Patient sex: F
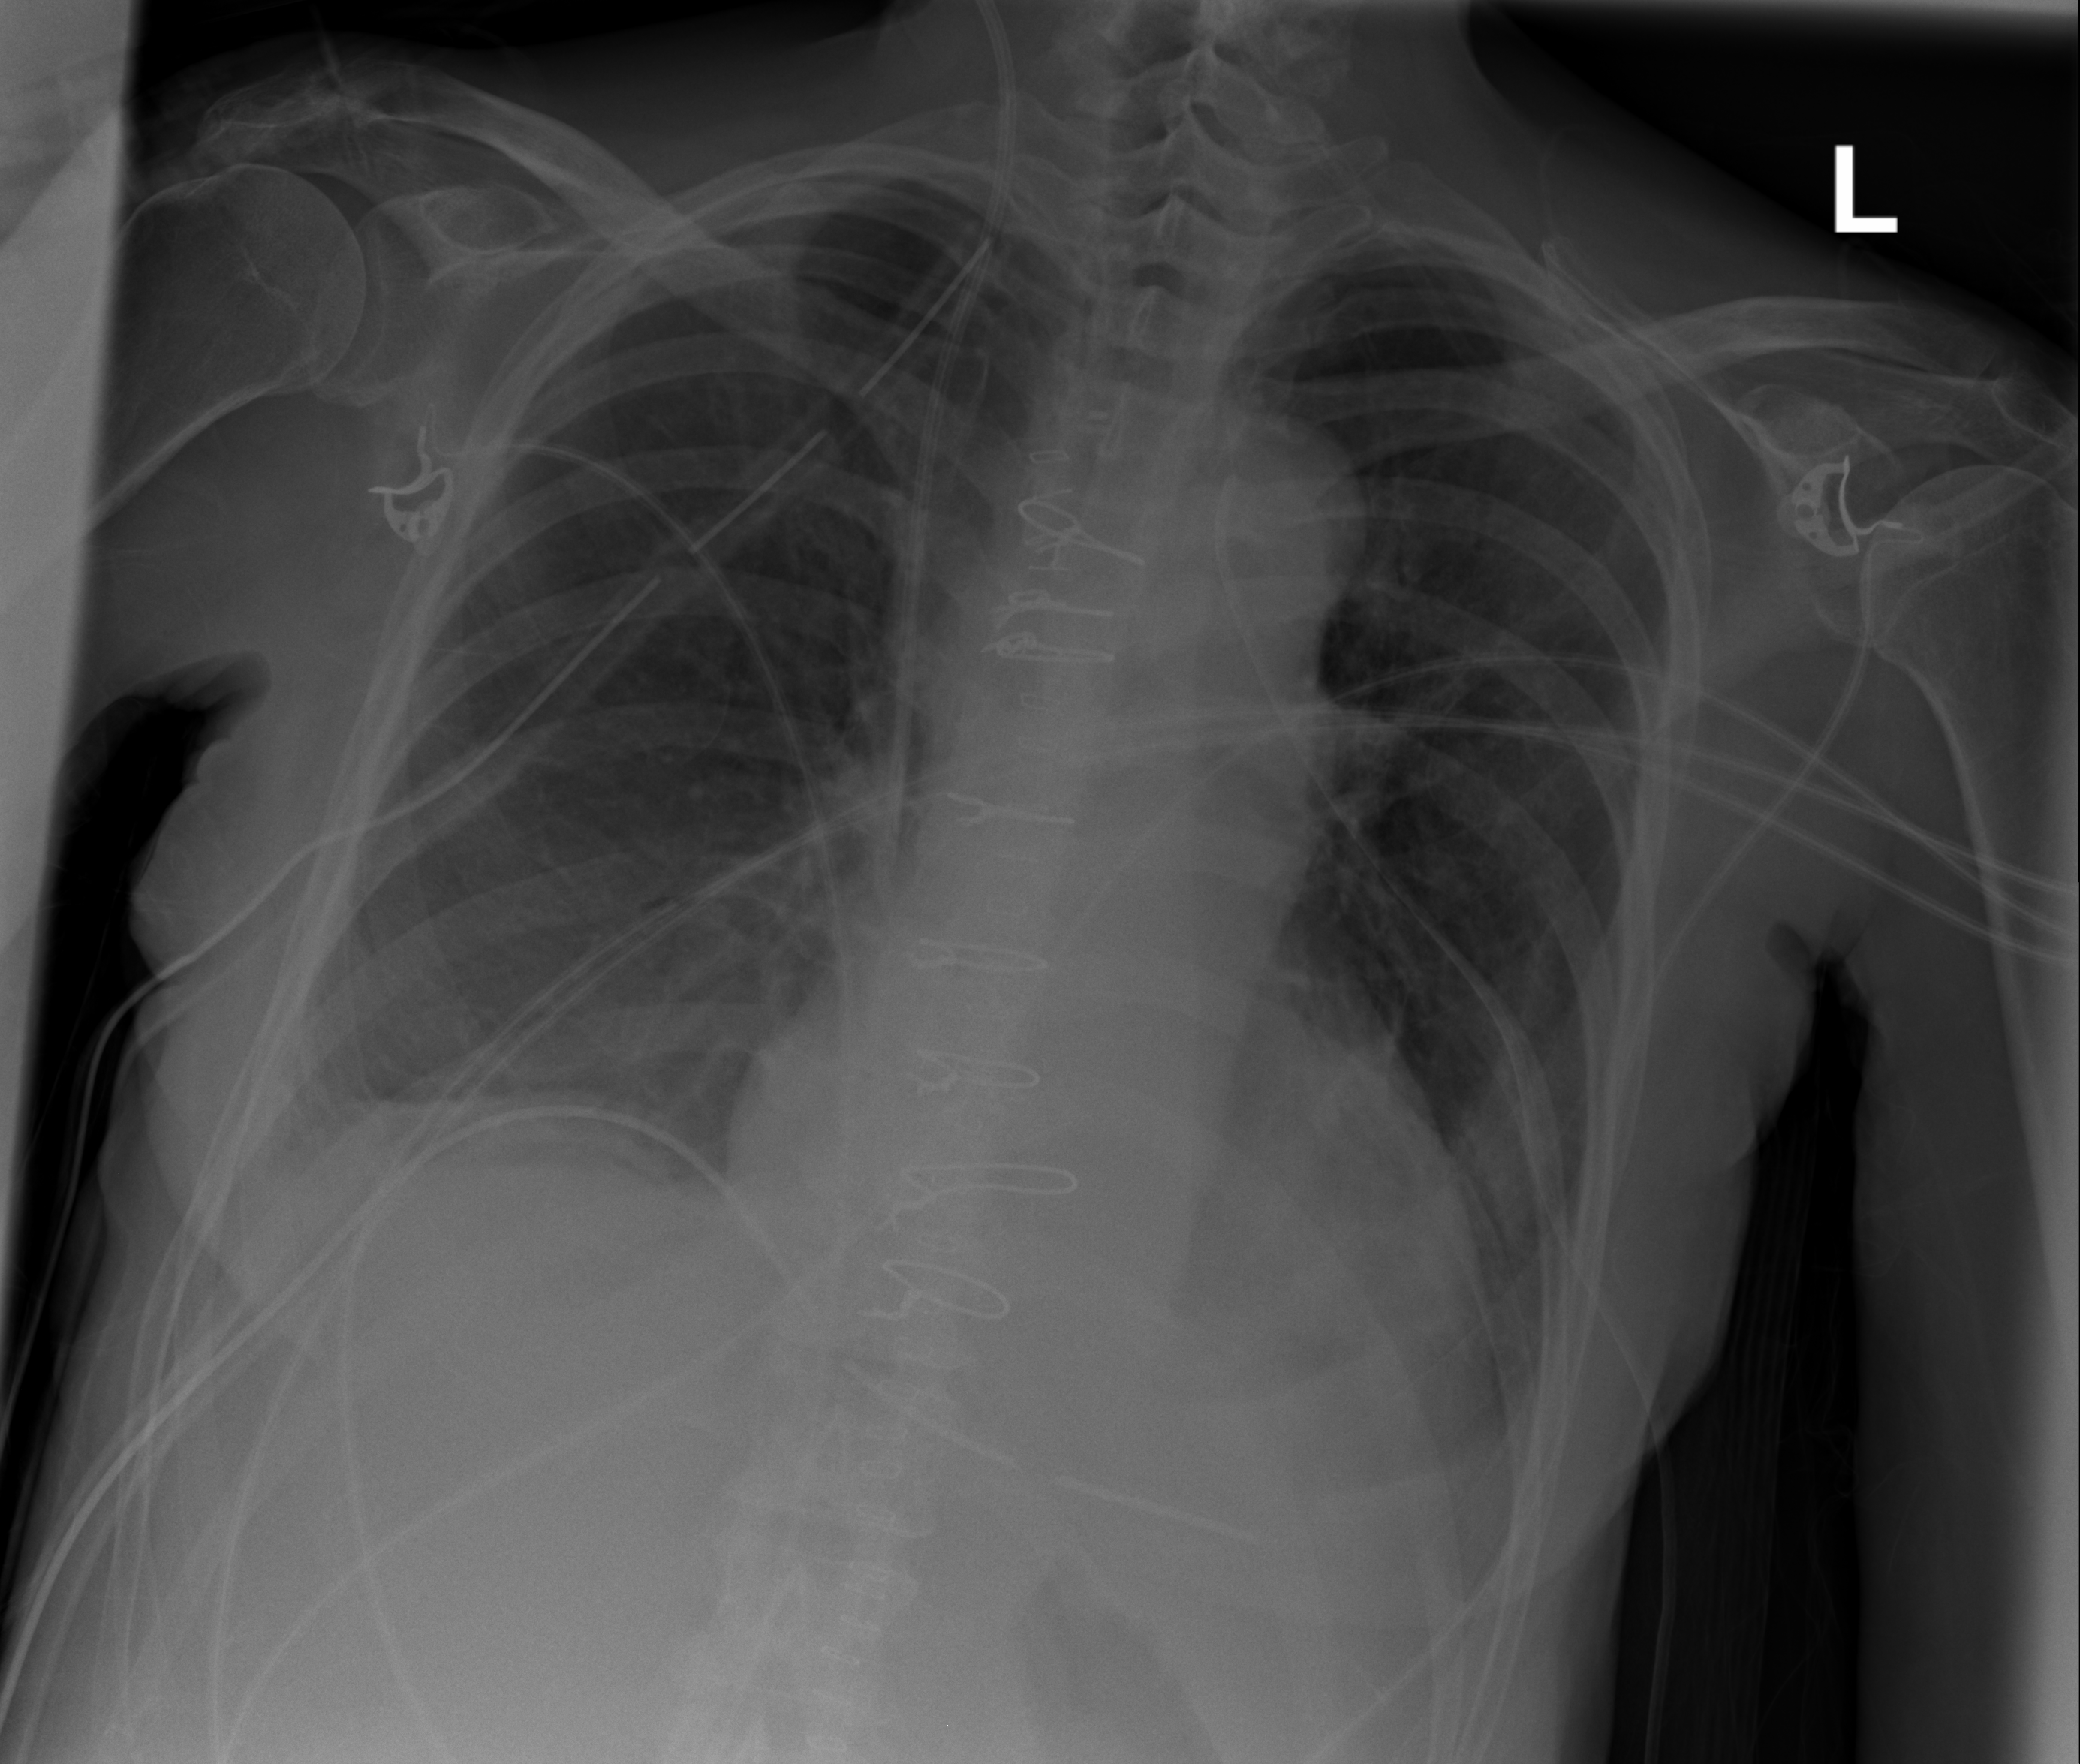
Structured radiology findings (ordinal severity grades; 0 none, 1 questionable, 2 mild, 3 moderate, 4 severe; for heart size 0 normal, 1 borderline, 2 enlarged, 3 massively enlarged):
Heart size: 0
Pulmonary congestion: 0
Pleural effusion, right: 2
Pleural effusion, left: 2
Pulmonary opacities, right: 0
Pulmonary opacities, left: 0
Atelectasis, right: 2
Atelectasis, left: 2